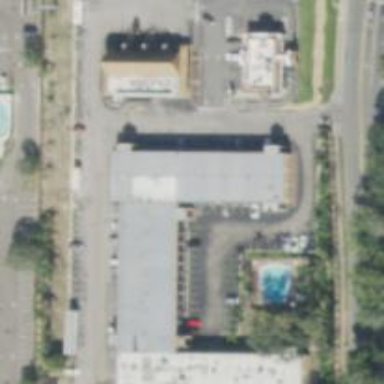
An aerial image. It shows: Building that is motel.